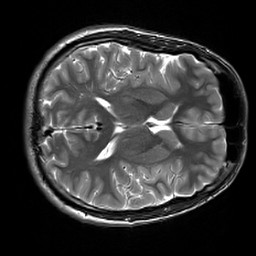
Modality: T2w
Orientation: axial
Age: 23
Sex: male
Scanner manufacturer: siemens
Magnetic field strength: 3 T
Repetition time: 7 s
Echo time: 0.09 s